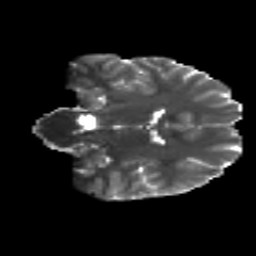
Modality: T2w
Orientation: coronal
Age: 18
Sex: male
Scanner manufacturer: siemens
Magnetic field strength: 3 T
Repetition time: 8.8 s
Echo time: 0.085 s